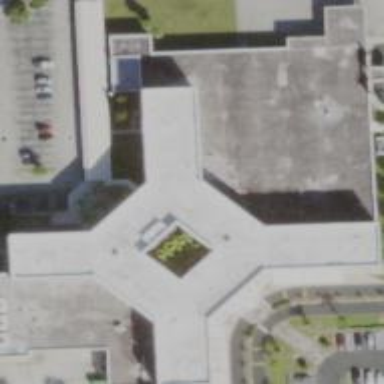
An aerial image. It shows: Hospital building.